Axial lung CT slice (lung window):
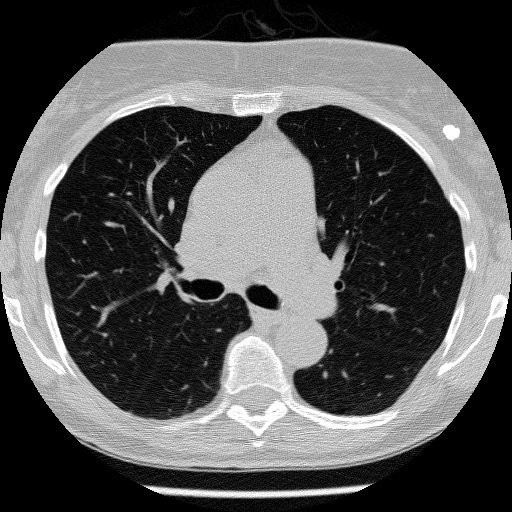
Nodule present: no